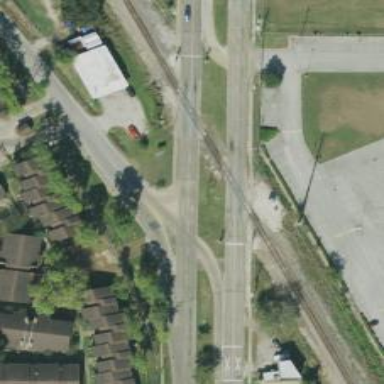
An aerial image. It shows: Railway crossing with lights and saltire markings.